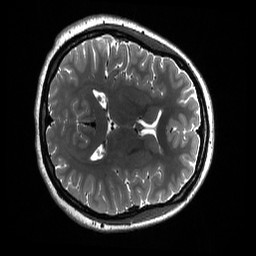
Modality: T2w
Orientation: axial
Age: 19
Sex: female